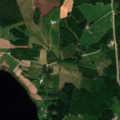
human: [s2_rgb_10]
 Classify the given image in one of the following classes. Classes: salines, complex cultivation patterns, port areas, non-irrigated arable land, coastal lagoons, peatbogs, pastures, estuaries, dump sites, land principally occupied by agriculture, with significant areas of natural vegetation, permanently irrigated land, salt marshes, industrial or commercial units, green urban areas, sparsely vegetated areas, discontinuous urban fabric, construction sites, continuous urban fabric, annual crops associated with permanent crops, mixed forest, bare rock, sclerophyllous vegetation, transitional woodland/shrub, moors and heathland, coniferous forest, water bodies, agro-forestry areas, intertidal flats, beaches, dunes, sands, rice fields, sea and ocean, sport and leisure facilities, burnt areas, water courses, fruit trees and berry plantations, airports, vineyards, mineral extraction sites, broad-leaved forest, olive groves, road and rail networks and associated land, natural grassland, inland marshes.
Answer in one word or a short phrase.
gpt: land principally occupied by agriculture, with significant areas of natural vegetation, coniferous forest, mixed forest, water bodies